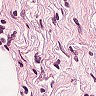
Metastatic tissue present: yes